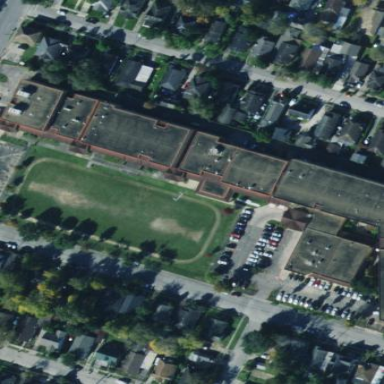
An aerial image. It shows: School.